Current action and preconditions to check: trajectory_clear

Your task: For each precondition in the list above, predict whether it will hold at this action.

Consider the current scene as observed from the mobile robot's camera, and analyze the predicted future states of all dynamic agents (e.g., people, animals, vehicles, or any moving entities) within the NEXT SECOND.

IMPORTANT: Only answer "very likely" if you are absolutely certain—based on strong, clear evidence—that a dynamic agent will violate the precondition in the predicted future state. Do NOT answer "very likely" for unlikely, ambiguous, or low-probability risks.

Ask yourself for each precondition: Is there a high probability, with clear and convincing evidence, that the predicted future states of any dynamic agent will interfere with the predicted future state of the currently executing action within the NEXT SECOND, causing that precondition to fail?

Assess the risk level based on these predictions. Use "likely" or "very likely" if motions create a clear risk of interference.

Use "neutral" or "improbable" if agents are nearby but their predicted paths are clearly diverging or non-conflicting.

Failure Risk Categories: "very improbable", "improbable", "neutral", "likely", "very likely"

Answer Format: Output ONLY the probability_of_failure value from these categories: "very improbable", "improbable", "neutral", "likely", "very likely"

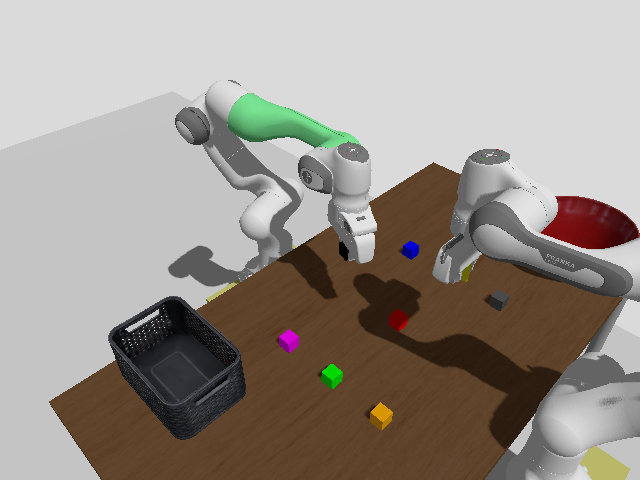

Answer: improbable